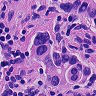
Metastatic tissue present: yes